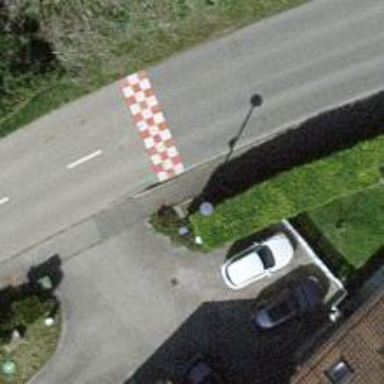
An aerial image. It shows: Traffic hump for calming the traffic.